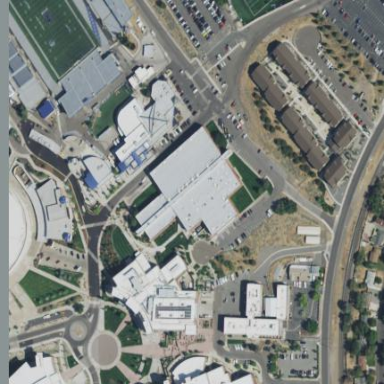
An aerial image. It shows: University building with nearby fitness centre.